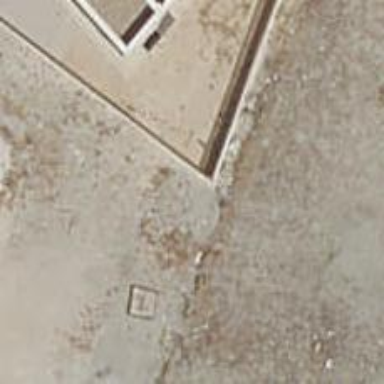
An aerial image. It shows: Wall barrier.